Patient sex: M
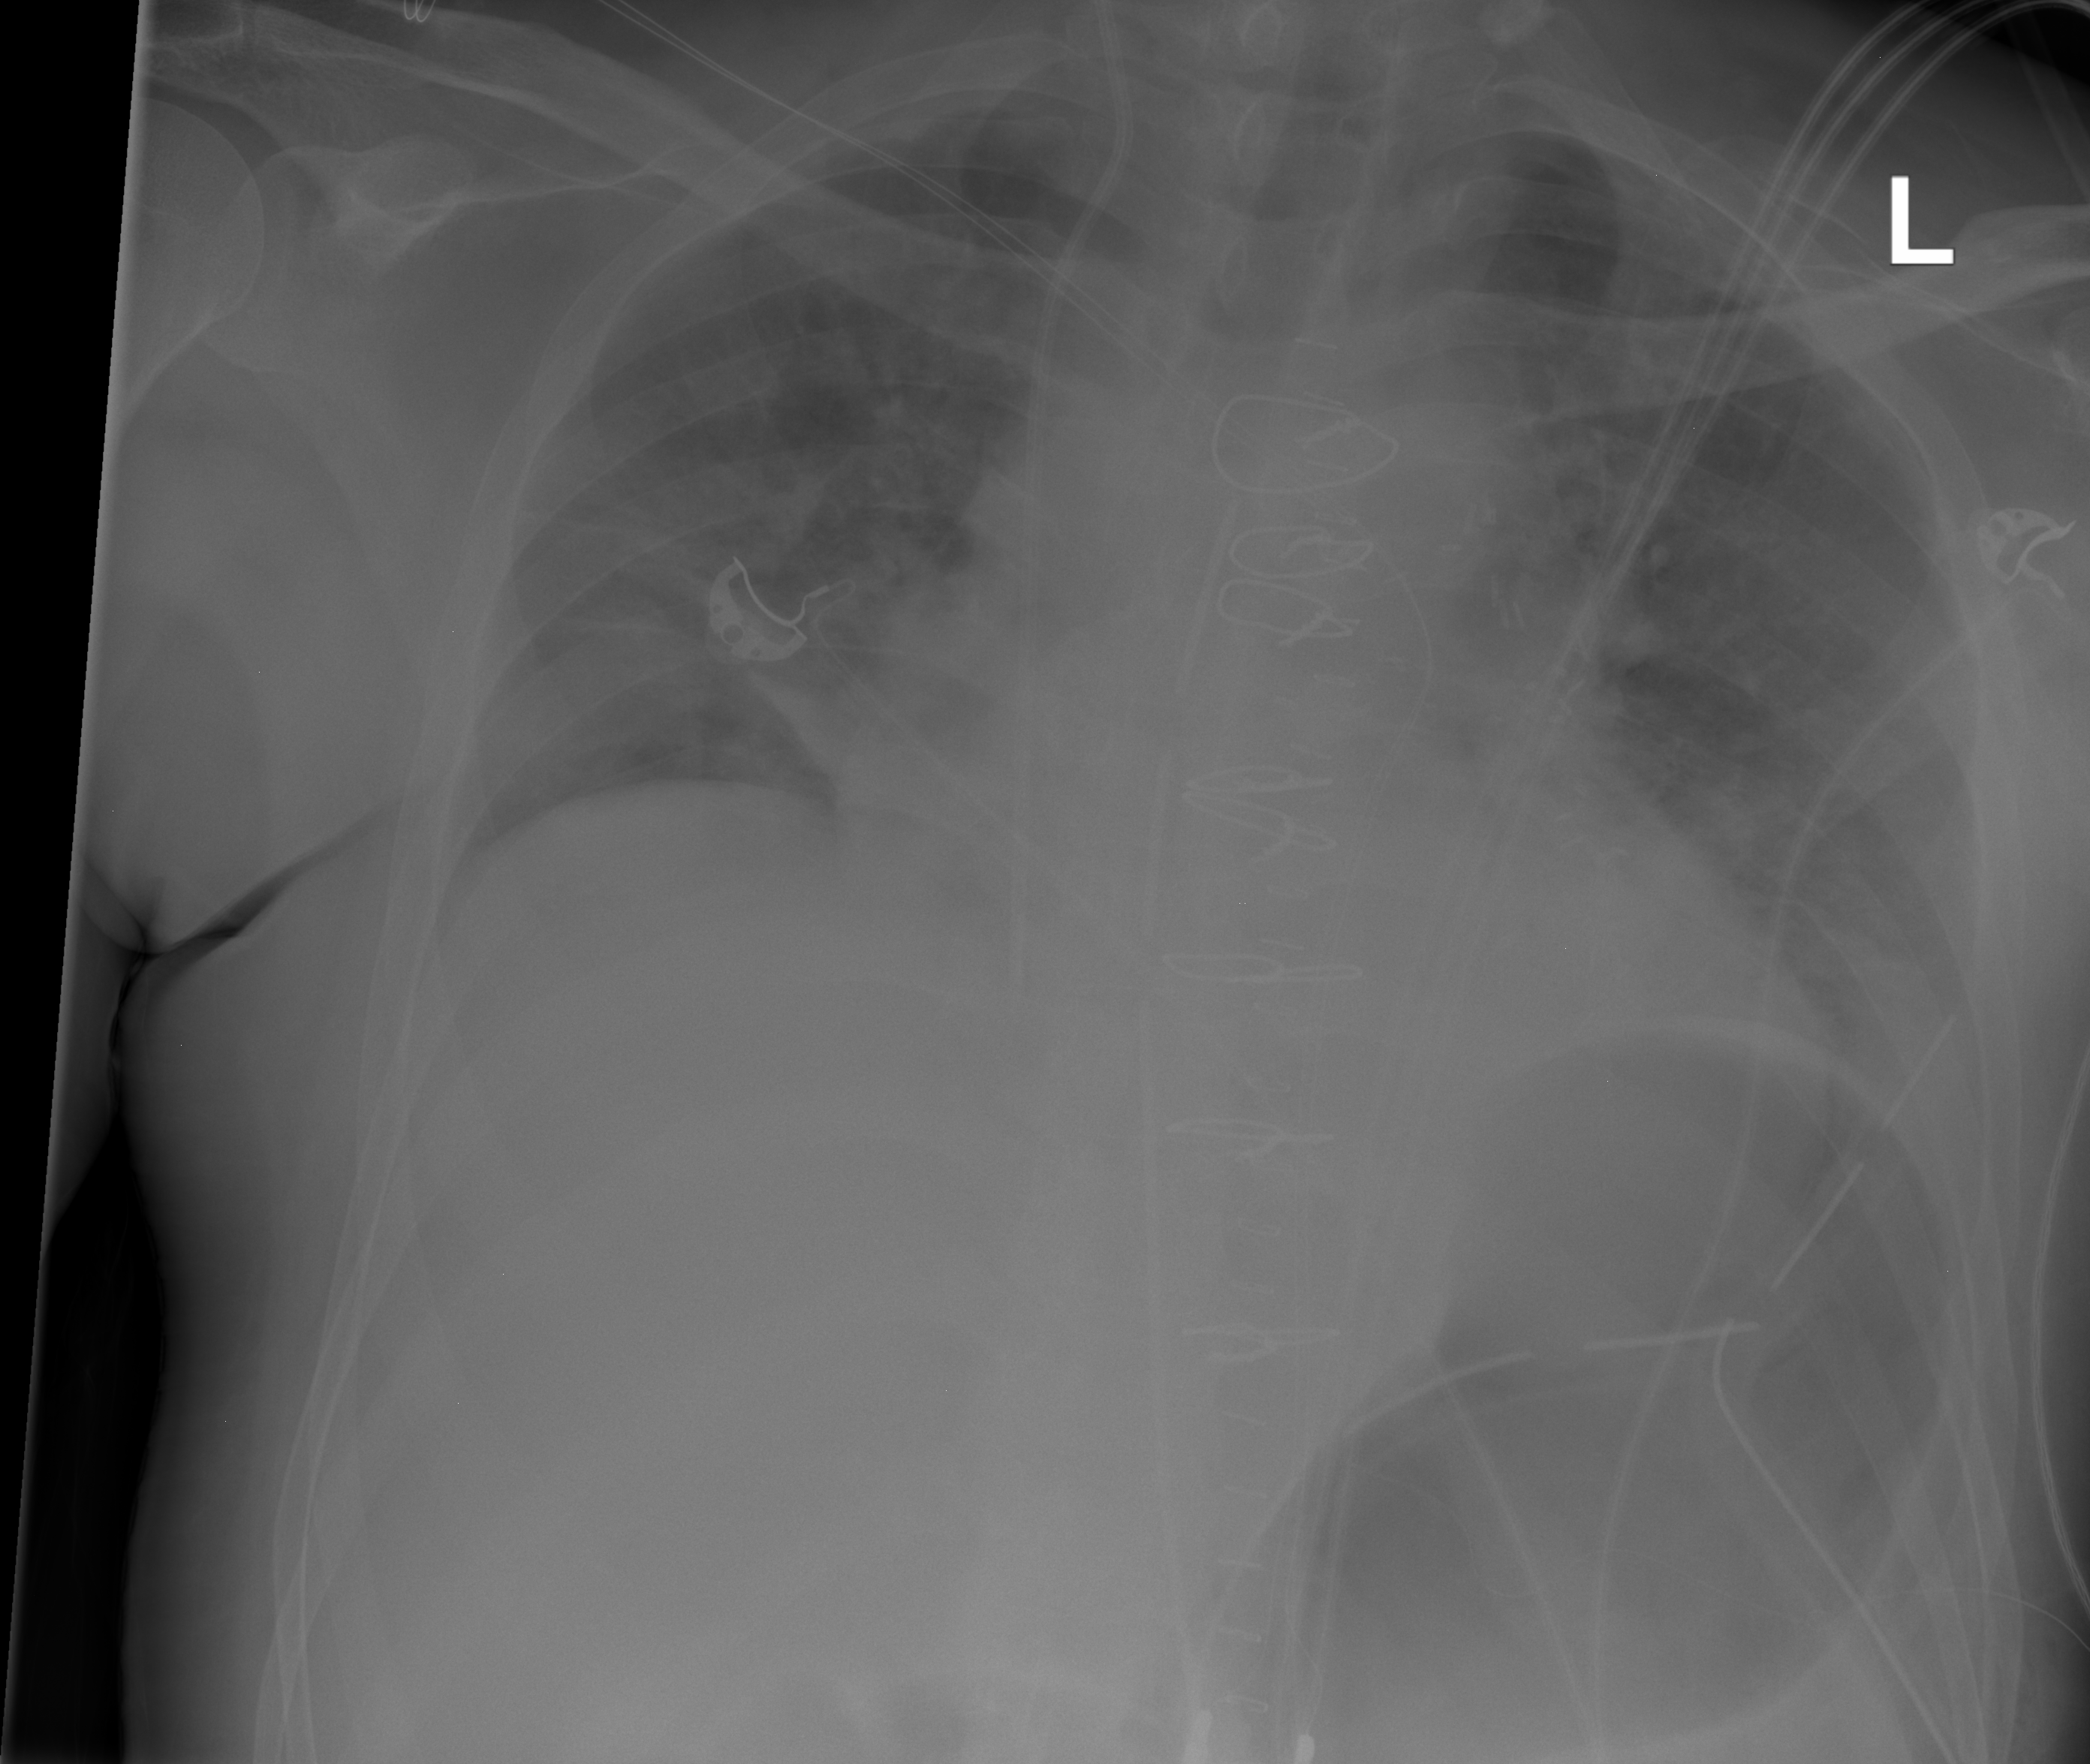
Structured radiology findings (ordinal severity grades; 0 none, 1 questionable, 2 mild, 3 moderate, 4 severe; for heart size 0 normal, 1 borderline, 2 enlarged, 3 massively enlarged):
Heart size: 0
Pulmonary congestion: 2
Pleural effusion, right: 0
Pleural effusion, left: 0
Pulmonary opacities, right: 0
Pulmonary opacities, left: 0
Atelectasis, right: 2
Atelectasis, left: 0